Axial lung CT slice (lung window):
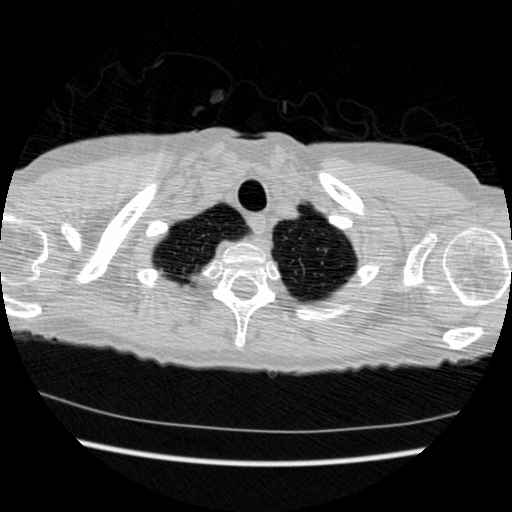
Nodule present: no